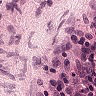
Metastatic tissue present: no